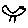
Label: bird